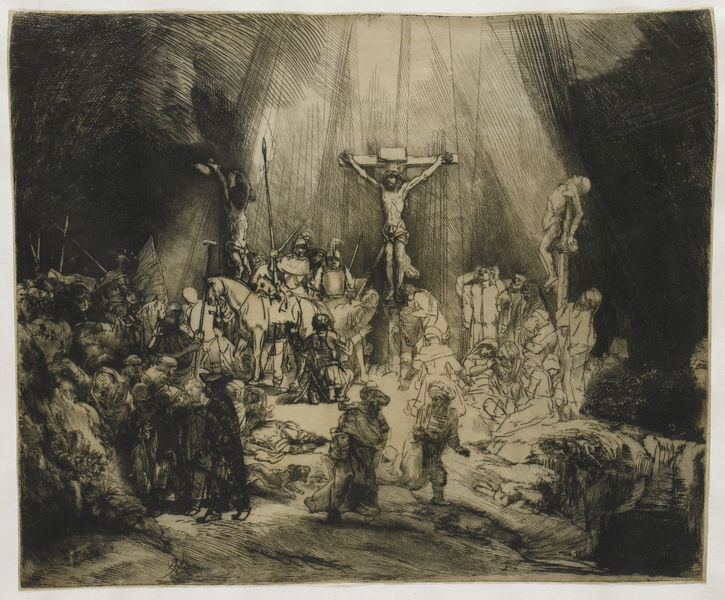
Titel: De Drie Kruisen
Künstler: Rembrandt Harmensz. van Rijn
Standort: Amsterdam
Institution: Rijksmuseum
Schlagwörter: gravure, lumière, mort, ombres, cheval, dessin, jésus, croix, crucifix, crucifixion, pleurs, pâques, apôtres, gardiens, ponce pilate, inri